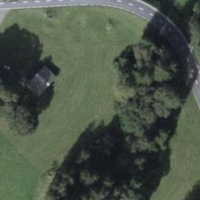
EUNIS habitat code: 41
Species observed at this site:
Sorbus aucuparia